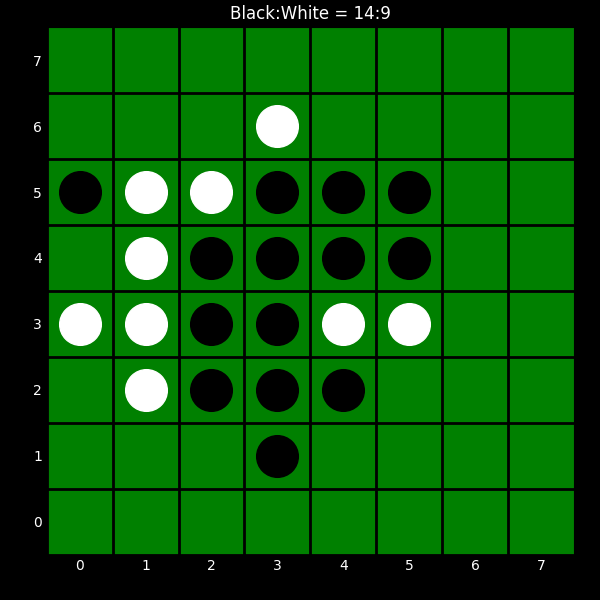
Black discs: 14
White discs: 9